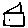
Label: house